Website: macys
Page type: account-selection
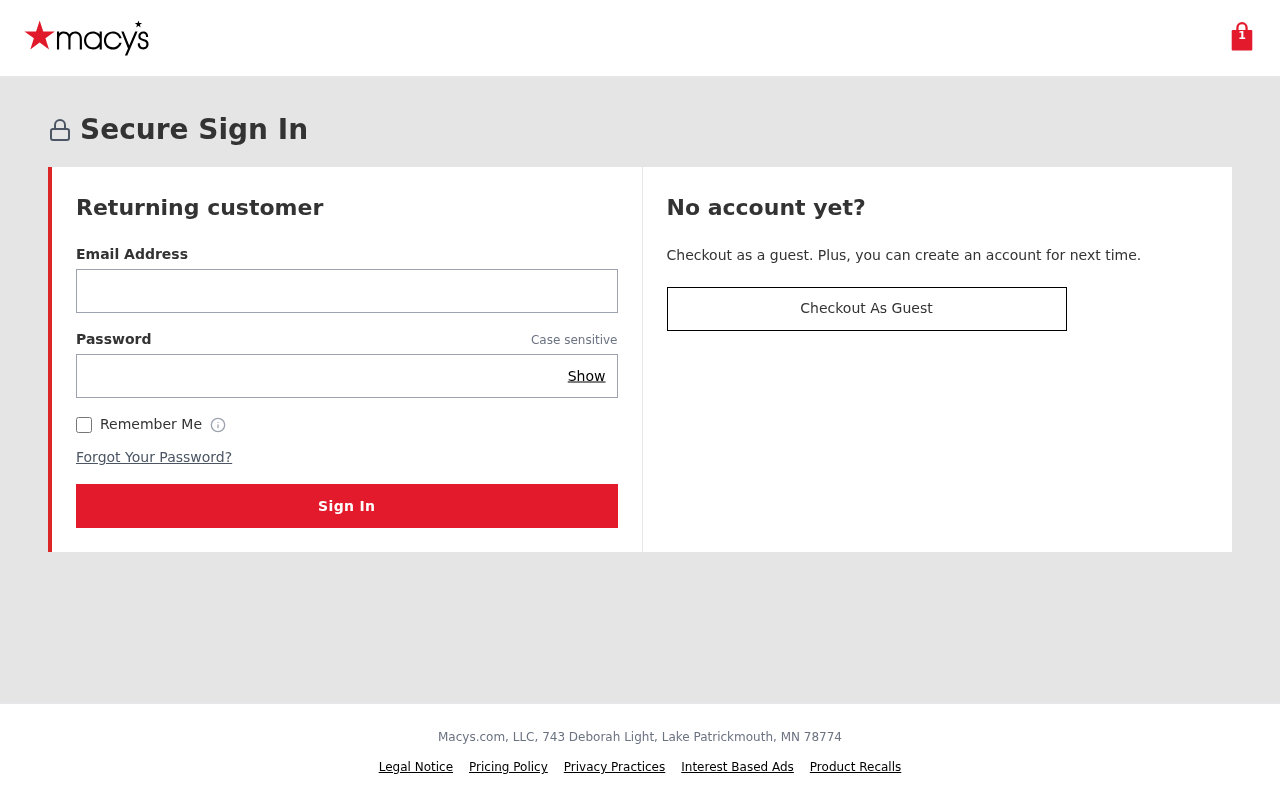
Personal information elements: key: PII_EMAIL
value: elizabeth.jackson@hotmail.com
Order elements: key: ORDER_NUM_ITEMS
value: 1